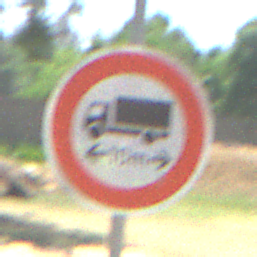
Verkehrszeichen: TatsaechlicheLaenge
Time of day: Midday
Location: Outdoor (Nature)
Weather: Clear
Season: NotSpecified
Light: Natural